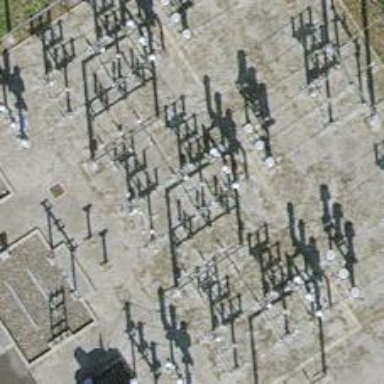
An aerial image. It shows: Power line with 3 cables. The line type is busbar.